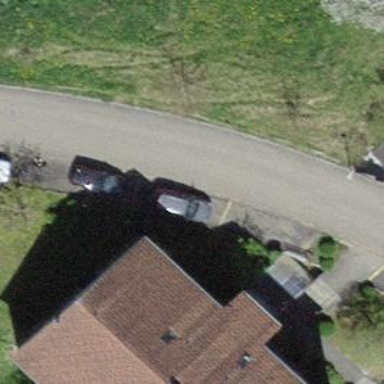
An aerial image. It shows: Residential road.